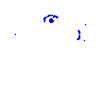
Particle: electron